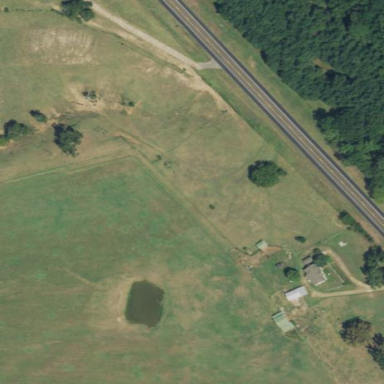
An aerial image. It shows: Pasture area used as meadow.